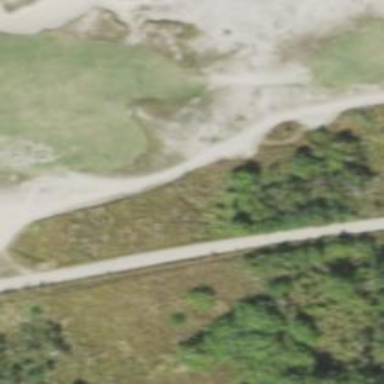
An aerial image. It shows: Path for both roads and golfers.